Interaction volume radius: 10 \u00c5
Interaction volume height: 45 \u00c5
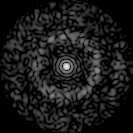
Disorder parameter: 0.8341